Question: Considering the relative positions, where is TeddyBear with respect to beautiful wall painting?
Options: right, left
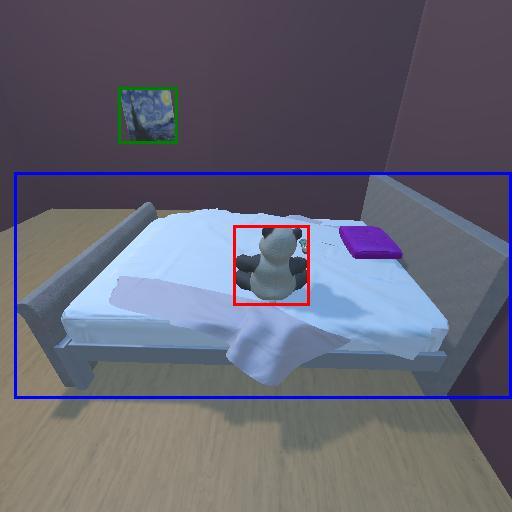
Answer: right